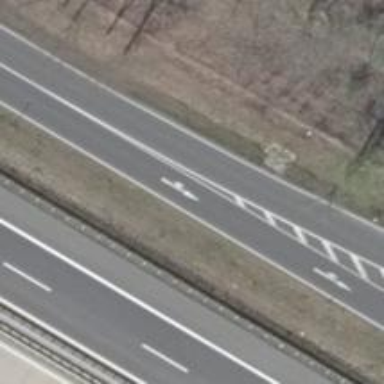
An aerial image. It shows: Secondary road with asphalt surface.